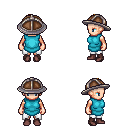
a pixel art fantasy rpg character, female body template, human, light skin, teal tunic, white pants, blonde long mohawk hairstyle, chain helm, maroon shoes, four views (front, back, left, right), 2x2 character sprite sheet, small pixel art, hard edges, no anti-aliasing